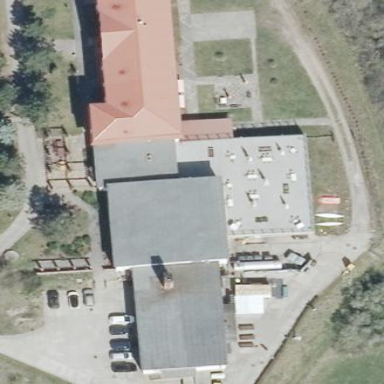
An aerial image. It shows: Hotel building.